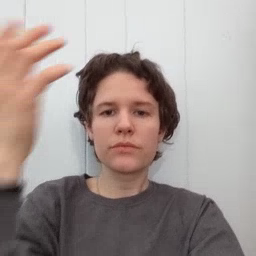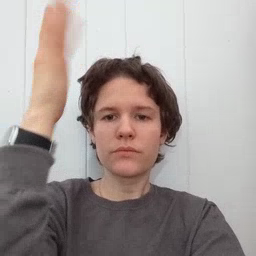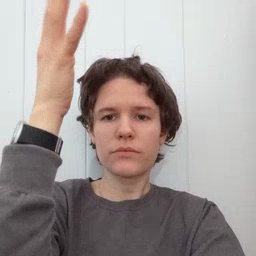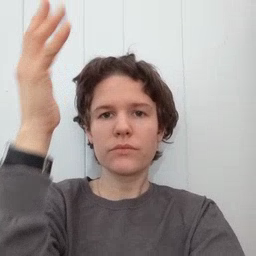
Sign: tree